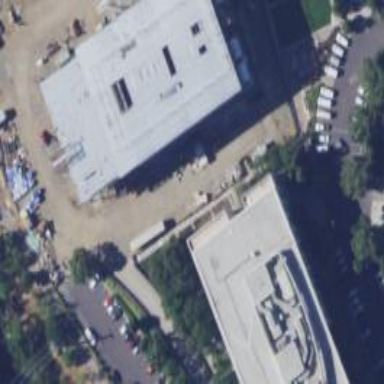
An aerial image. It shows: Government office.